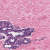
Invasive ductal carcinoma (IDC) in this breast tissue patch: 0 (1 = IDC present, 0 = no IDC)